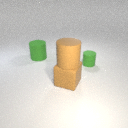
small green rubber cylinder behind large brown rubber cube